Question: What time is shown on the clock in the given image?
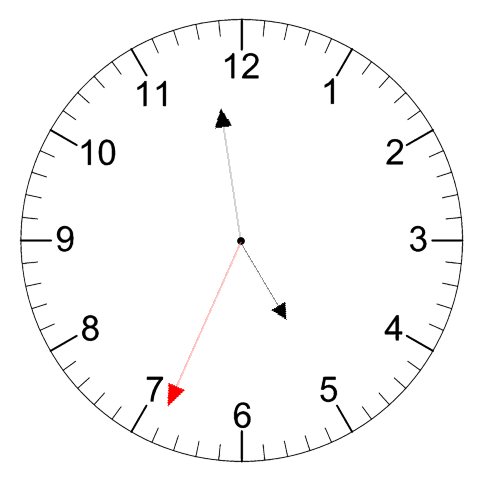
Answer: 04:58:34